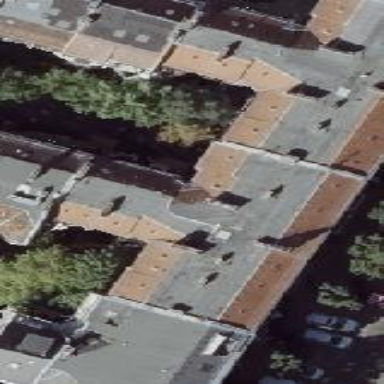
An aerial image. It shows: Residential building with distinctive double saltbox roof shape.